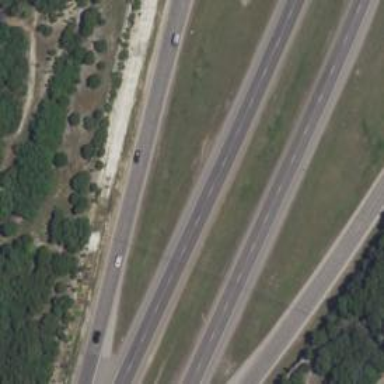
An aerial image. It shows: Expressway with asphalt surface classified as trunk highway.